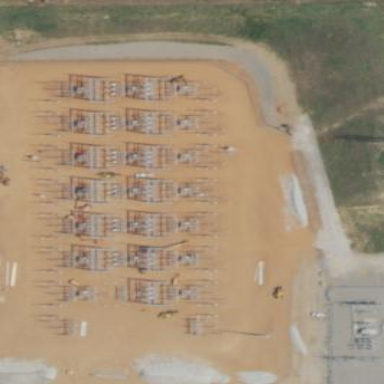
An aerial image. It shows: Transmission-level power substation.